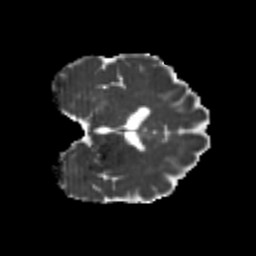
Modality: MD
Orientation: coronal
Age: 24
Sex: male
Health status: healthy
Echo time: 0.074 s